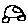
Label: car